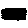
Label: hexagon